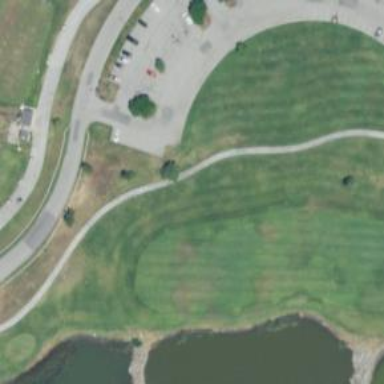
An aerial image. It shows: Golf hole.